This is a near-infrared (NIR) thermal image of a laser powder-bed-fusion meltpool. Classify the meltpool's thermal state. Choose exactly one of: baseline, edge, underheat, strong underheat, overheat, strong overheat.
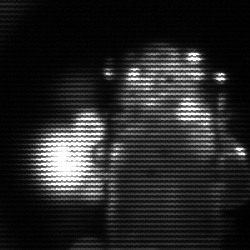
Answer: strong underheat